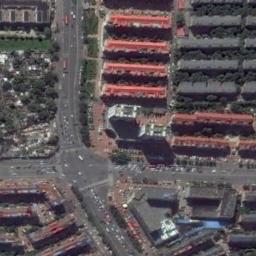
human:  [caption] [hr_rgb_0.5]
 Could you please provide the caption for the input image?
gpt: There are many moving and waiting vehicles on the road at the intersection, And there are many neatly arranged buildings and some trees around the intersection .

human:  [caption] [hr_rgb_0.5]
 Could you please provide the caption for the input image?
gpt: An intersection with dense traffic located in a block with some neatly arranged high-rise buildings .

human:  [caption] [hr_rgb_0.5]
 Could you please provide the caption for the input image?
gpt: There are many buildings beside the intersection .

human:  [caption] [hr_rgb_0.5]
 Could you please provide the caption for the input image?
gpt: There are cars at the crossroads .

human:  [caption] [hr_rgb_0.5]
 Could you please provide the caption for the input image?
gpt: There are many red buildings and black buildings beside the intersection .